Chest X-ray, AP view. Patient: 26 years old, sex M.
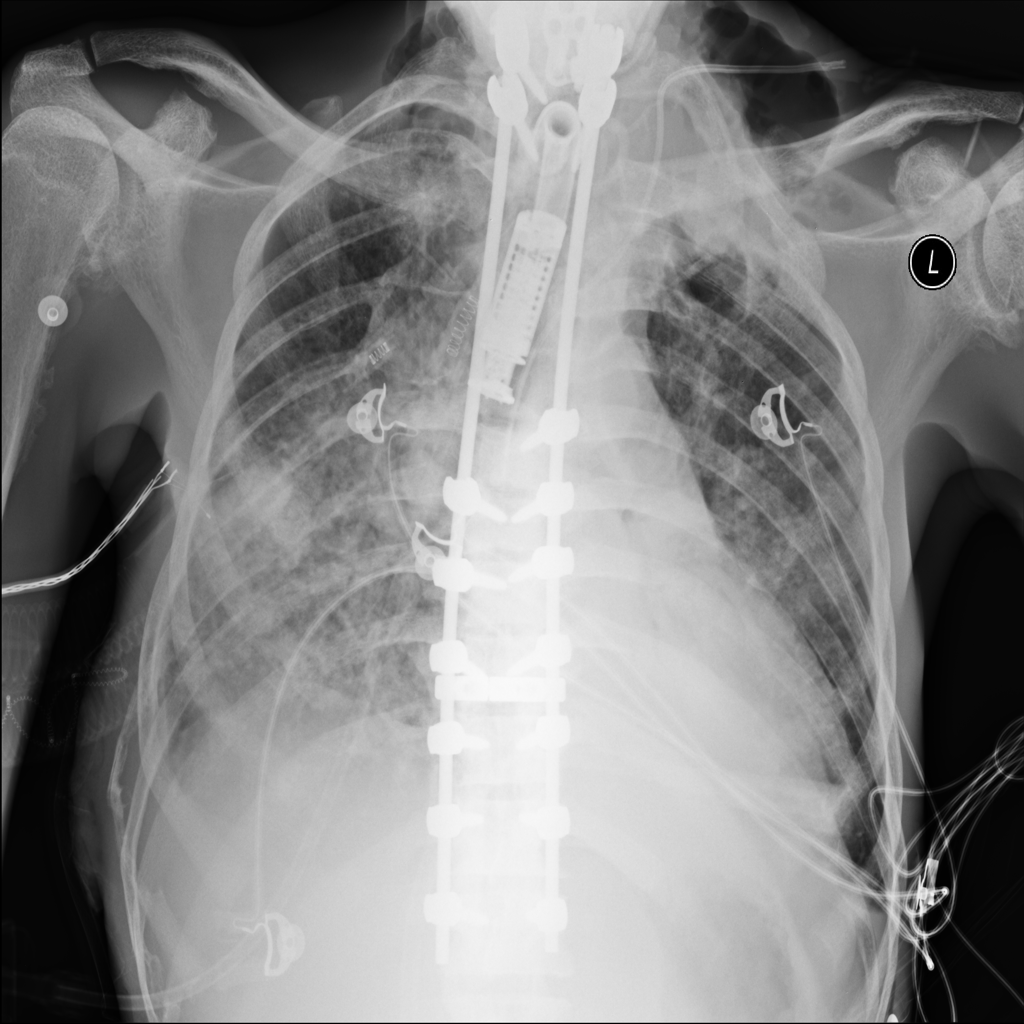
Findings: Infiltration, Mass